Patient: sex M, age 60
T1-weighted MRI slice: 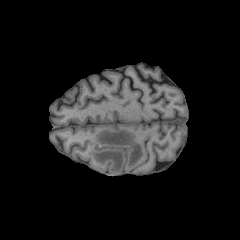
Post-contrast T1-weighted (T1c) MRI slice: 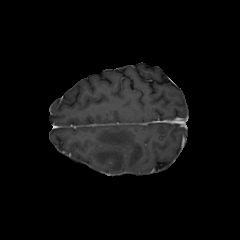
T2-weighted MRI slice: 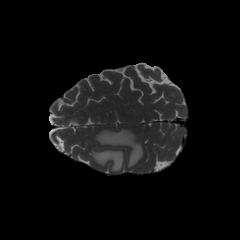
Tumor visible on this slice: yes
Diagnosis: Glioblastoma, IDH-wildtype
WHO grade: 4